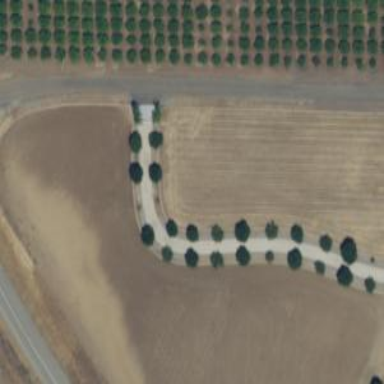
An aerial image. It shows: Driveway leading to service road.